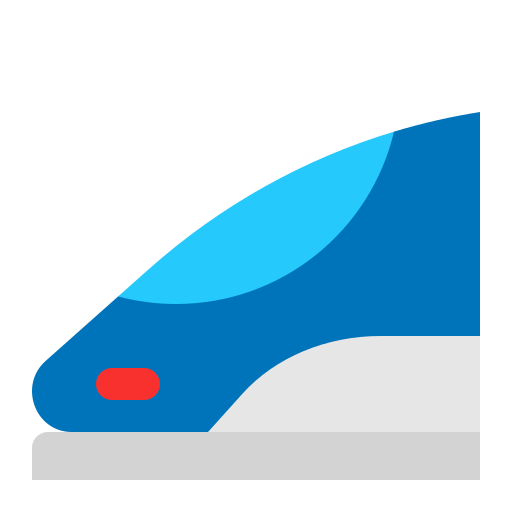
monorail flat